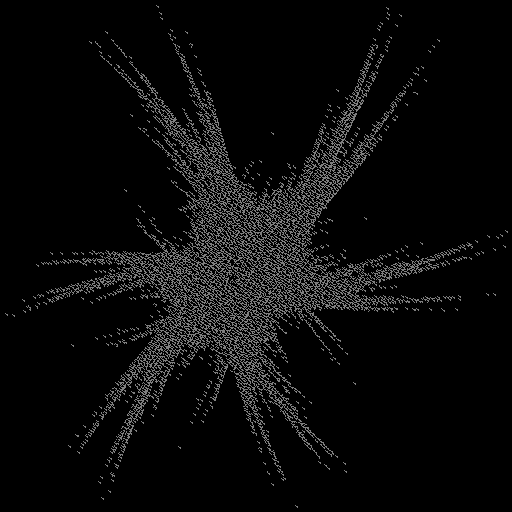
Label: gaku